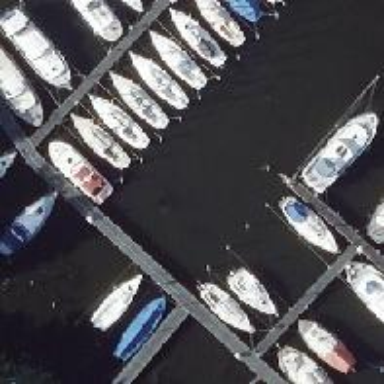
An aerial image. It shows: Marina on leisure land.